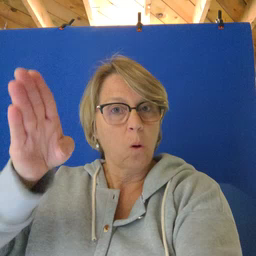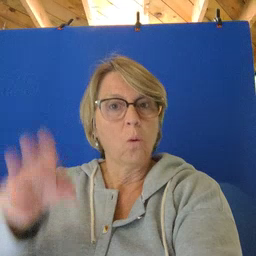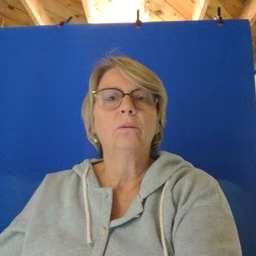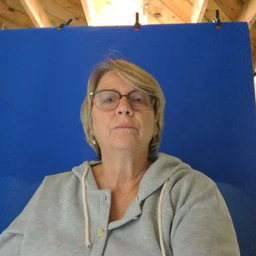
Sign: hello